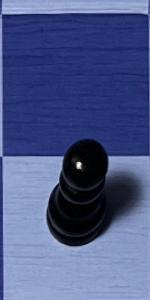
Label: Pawn_Black